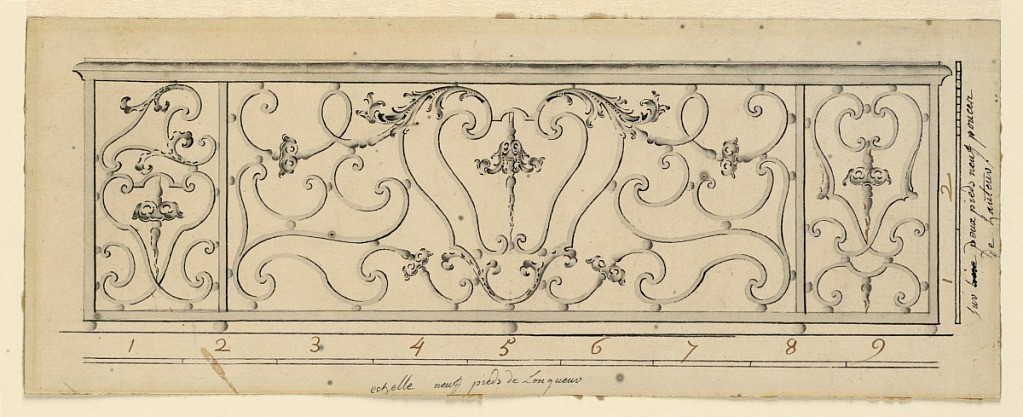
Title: Design for a Wrought Iron Balcony
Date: ca. 1750
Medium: Pencil, pen, ink, brush, and Chinese black on paper
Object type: Drawing
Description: Central section: an escutcheon is flanked by scrolls. left section suggests a triangular form over a shield form, the triangle intended to have a symmetrical counterpart in the right section. Right section: Shield form, upon a base. Scales at the bottom and at right. Includes alternative suggestions for the lateral sections.